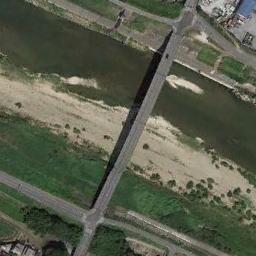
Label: bridge